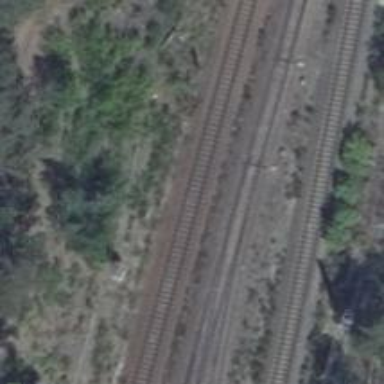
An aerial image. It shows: Railway switch.